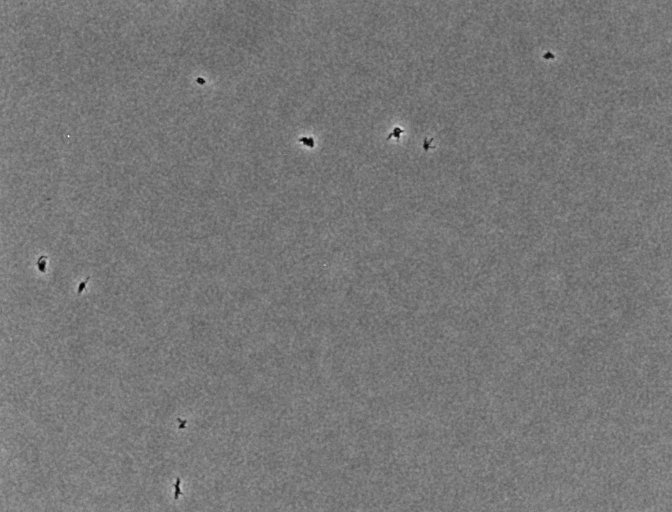
Phase contrast microscopy, 20x objective, 5 h incubation